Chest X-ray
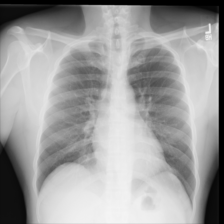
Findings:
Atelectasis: negative
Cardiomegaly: negative
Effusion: negative
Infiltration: negative
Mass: negative
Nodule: negative
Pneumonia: negative
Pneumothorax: negative
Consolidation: negative
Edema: negative
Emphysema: negative
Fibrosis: negative
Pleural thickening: negative
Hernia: negative